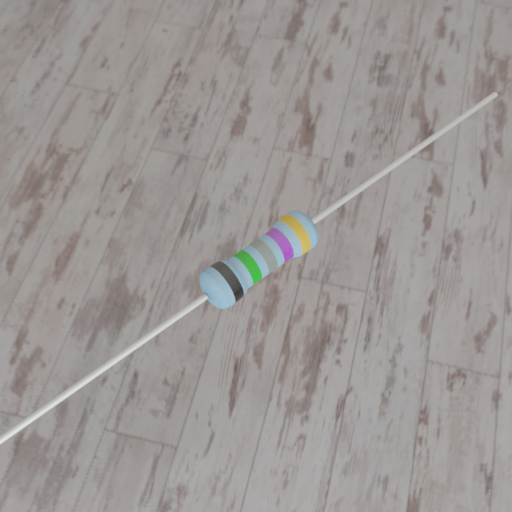
Resistor colour bands (in order): black, green, gray, violet, gold